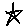
Label: star